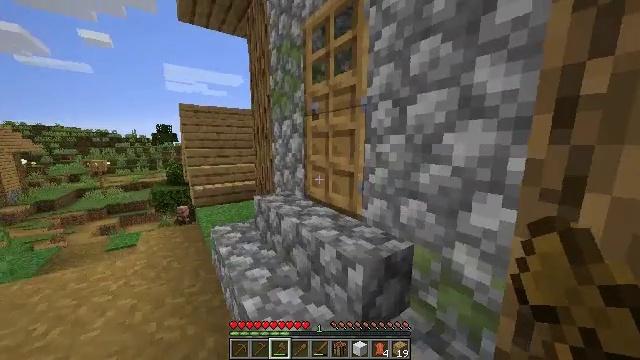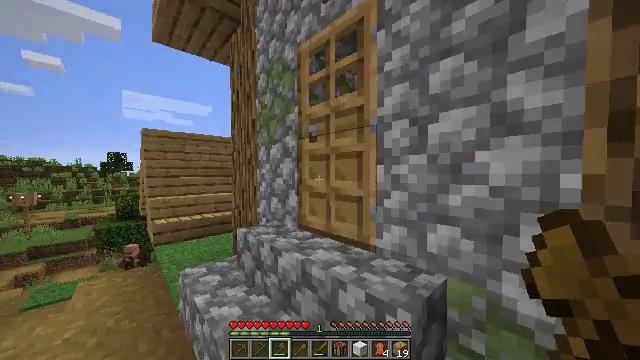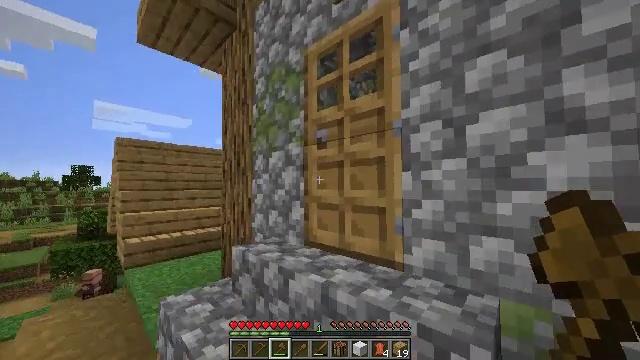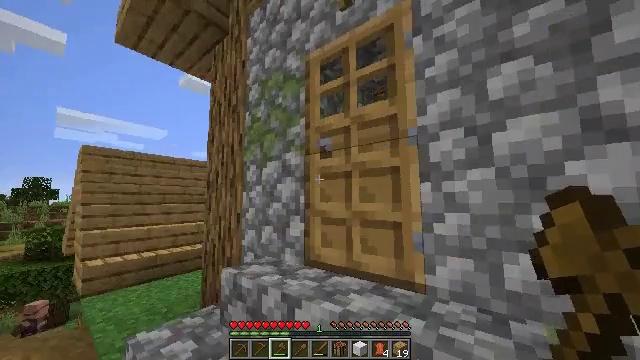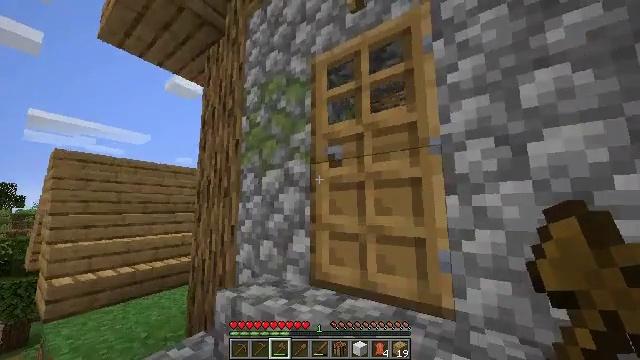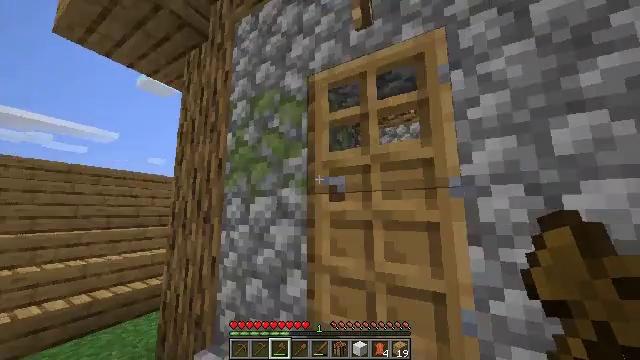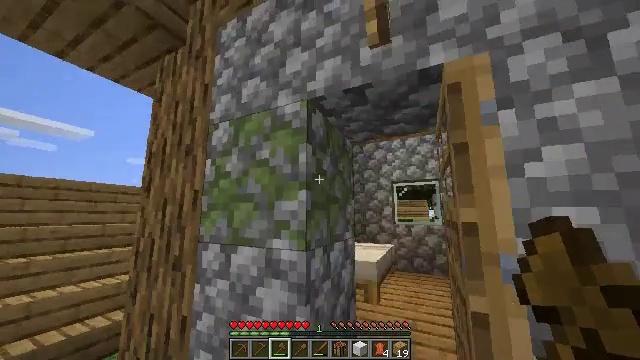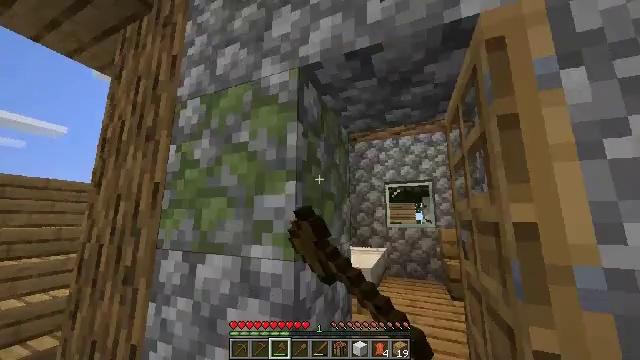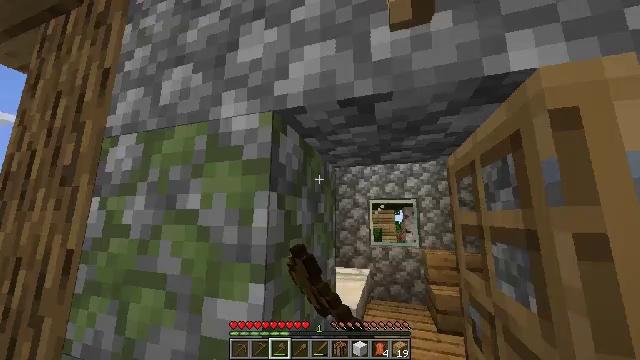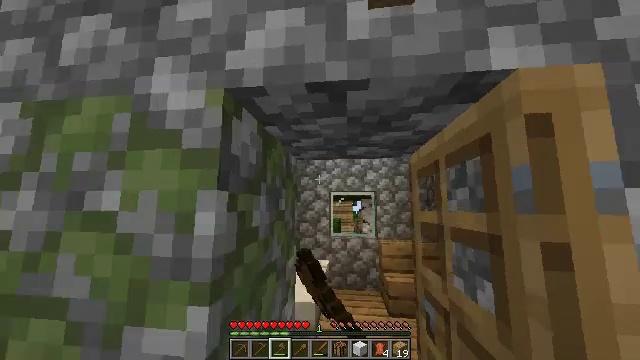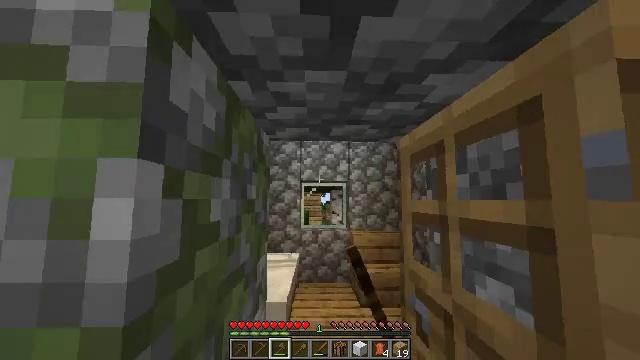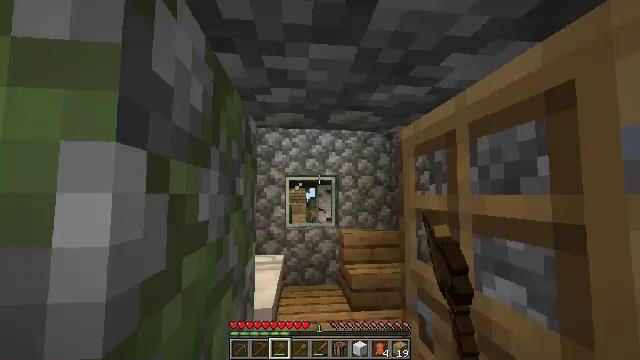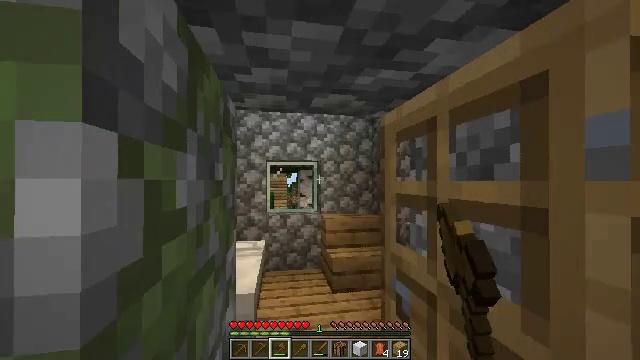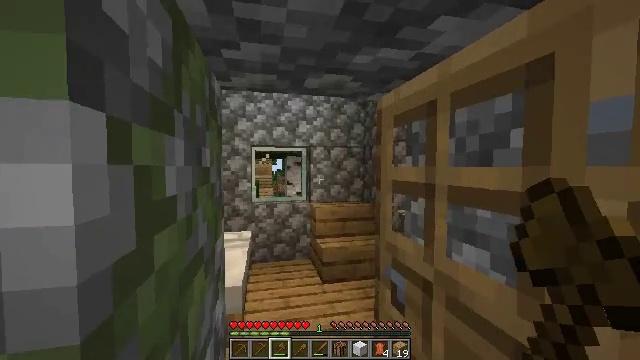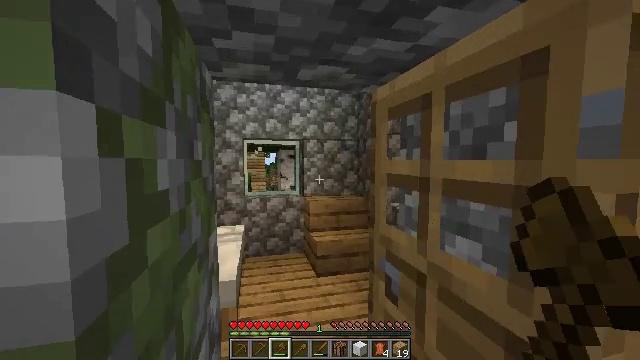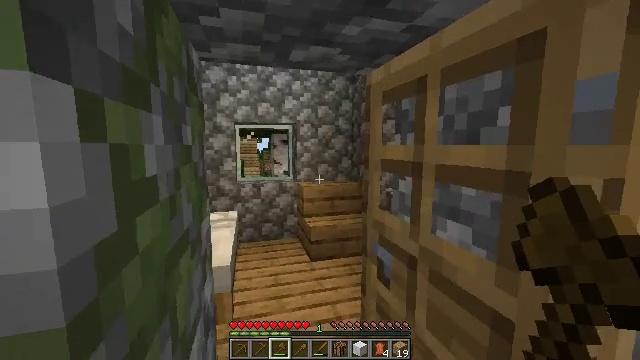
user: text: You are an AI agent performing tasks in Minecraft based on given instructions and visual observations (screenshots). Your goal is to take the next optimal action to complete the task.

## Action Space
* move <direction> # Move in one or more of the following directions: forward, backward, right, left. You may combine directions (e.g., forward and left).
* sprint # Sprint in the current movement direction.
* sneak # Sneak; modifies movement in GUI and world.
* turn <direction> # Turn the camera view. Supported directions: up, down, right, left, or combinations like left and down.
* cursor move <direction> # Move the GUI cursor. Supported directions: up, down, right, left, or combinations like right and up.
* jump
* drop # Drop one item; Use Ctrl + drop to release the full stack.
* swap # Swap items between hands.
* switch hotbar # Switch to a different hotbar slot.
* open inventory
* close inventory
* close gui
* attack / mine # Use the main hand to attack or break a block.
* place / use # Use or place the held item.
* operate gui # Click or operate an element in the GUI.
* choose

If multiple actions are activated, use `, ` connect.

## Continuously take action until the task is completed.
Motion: motion action
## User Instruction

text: Break the hay block to collect it.
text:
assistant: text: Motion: move forward and move left, turn right and up
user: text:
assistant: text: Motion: move forward and move left, turn right and up
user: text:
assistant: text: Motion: move forward and move left, turn right and up
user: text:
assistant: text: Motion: move forward and move left, turn right and up
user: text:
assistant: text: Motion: move forward, turn right and up
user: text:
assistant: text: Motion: move forward, turn right, use / place
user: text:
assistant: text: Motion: move forward, turn right, use / place
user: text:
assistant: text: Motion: move forward, turn right, use / place
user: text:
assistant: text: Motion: move forward, turn right and down, use / place
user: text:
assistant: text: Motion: turn right and down
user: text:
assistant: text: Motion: turn right and down
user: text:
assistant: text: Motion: turn right and down
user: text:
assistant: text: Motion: turn right and down
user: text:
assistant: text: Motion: turn right and down
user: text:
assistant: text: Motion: move forward and move right, turn right and down
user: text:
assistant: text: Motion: move forward and move right, turn down
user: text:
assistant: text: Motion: move forward and move right, turn down
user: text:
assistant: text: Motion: move forward and move right, turn left and down
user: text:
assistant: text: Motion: move forward and move right, turn left
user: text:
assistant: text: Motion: move forward, turn left
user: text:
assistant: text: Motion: move forward, turn left
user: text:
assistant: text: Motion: turn left
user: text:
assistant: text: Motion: move back, turn left
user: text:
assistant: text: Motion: move back, turn down
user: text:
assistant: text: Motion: move back, turn right and down
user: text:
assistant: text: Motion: move back, turn right and down
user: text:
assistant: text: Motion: move back, turn right and down
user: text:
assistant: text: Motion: move back, turn right
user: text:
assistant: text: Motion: move back
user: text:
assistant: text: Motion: move back